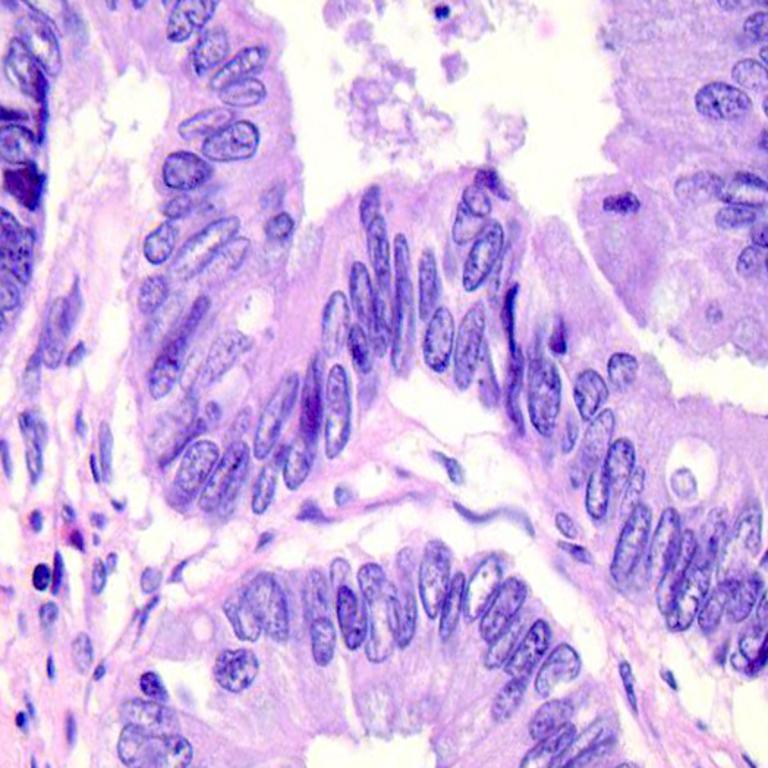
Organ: colon
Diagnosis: adenocarcinomas